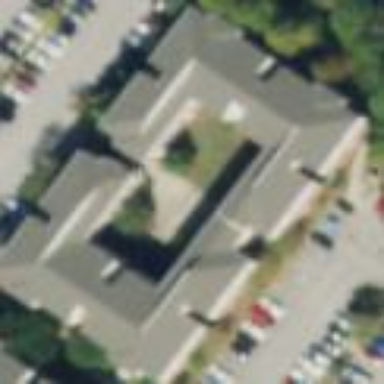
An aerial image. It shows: University building.